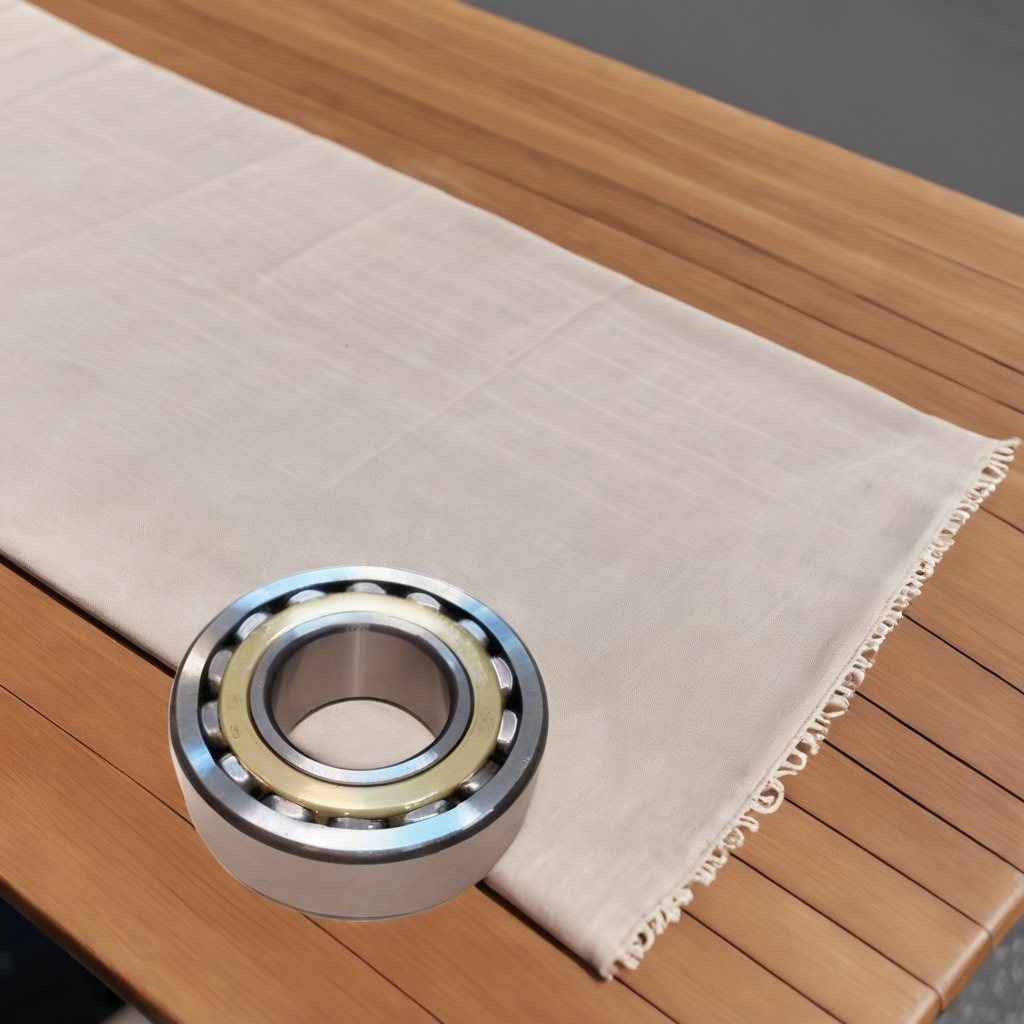
A metal ball bearing is lying on a wooden table.